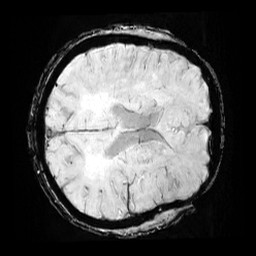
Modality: SWI
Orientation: axial
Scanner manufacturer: siemens
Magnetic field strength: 3 T
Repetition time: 0.03 s
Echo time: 0.02 s